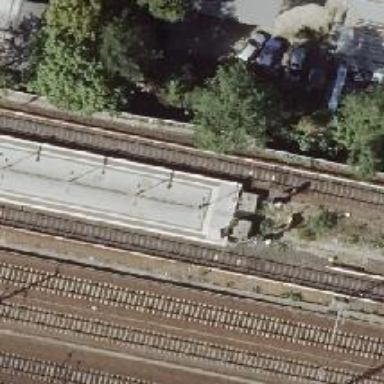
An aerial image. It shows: Railway signal.